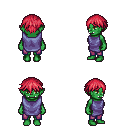
a pixel art fantasy rpg character, female body template, orc, green skin, chain tabard jacket, magenta pants, ruby red short bangs hairstyle, four views (front, back, left, right), 2x2 character sprite sheet, small pixel art, hard edges, no anti-aliasing